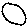
Label: circle